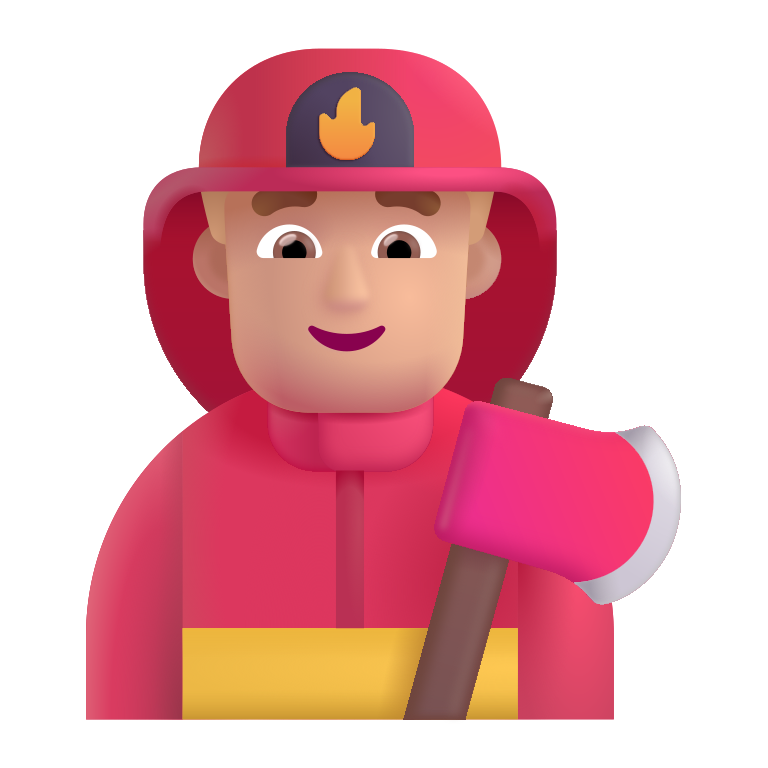
man firefighter color  light